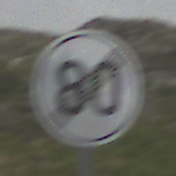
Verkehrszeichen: EndeGeschwindigkeit80
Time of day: Midday
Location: Outdoor (Nature)
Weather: Overcast
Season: NotSpecified
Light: Natural